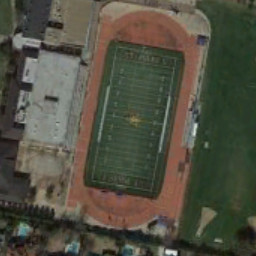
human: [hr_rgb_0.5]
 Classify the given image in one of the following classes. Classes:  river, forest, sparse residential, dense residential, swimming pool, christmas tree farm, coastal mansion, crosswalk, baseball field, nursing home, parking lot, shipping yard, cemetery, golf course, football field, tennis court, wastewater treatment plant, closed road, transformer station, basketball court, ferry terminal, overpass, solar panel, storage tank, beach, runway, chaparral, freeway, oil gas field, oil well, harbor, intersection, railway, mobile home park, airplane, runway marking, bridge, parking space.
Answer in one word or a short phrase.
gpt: football field